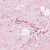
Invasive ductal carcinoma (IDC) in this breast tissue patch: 0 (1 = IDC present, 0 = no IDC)